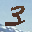
Label: 3